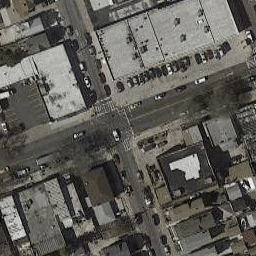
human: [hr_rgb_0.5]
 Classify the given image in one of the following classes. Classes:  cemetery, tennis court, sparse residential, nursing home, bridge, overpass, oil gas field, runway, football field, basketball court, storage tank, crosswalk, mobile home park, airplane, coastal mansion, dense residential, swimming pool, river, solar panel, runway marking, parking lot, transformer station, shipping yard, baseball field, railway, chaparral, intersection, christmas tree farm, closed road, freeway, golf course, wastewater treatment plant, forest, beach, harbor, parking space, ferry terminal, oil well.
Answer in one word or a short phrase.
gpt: intersection